Interaction volume radius: 10 \u00c5
Interaction volume height: 25 \u00c5
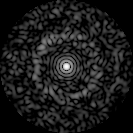
Disorder parameter: 0.8229